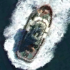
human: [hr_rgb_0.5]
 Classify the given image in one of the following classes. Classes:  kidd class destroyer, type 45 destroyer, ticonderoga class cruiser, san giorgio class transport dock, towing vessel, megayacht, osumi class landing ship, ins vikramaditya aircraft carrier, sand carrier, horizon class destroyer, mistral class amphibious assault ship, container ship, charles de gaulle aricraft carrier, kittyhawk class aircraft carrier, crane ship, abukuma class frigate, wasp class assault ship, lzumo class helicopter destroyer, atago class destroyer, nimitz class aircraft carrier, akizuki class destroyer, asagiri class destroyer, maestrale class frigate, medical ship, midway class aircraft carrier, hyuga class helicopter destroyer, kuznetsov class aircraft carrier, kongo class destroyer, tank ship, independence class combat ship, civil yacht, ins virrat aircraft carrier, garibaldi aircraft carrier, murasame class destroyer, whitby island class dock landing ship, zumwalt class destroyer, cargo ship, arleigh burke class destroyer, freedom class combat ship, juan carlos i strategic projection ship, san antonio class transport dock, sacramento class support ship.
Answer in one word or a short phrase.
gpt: Towing vessel